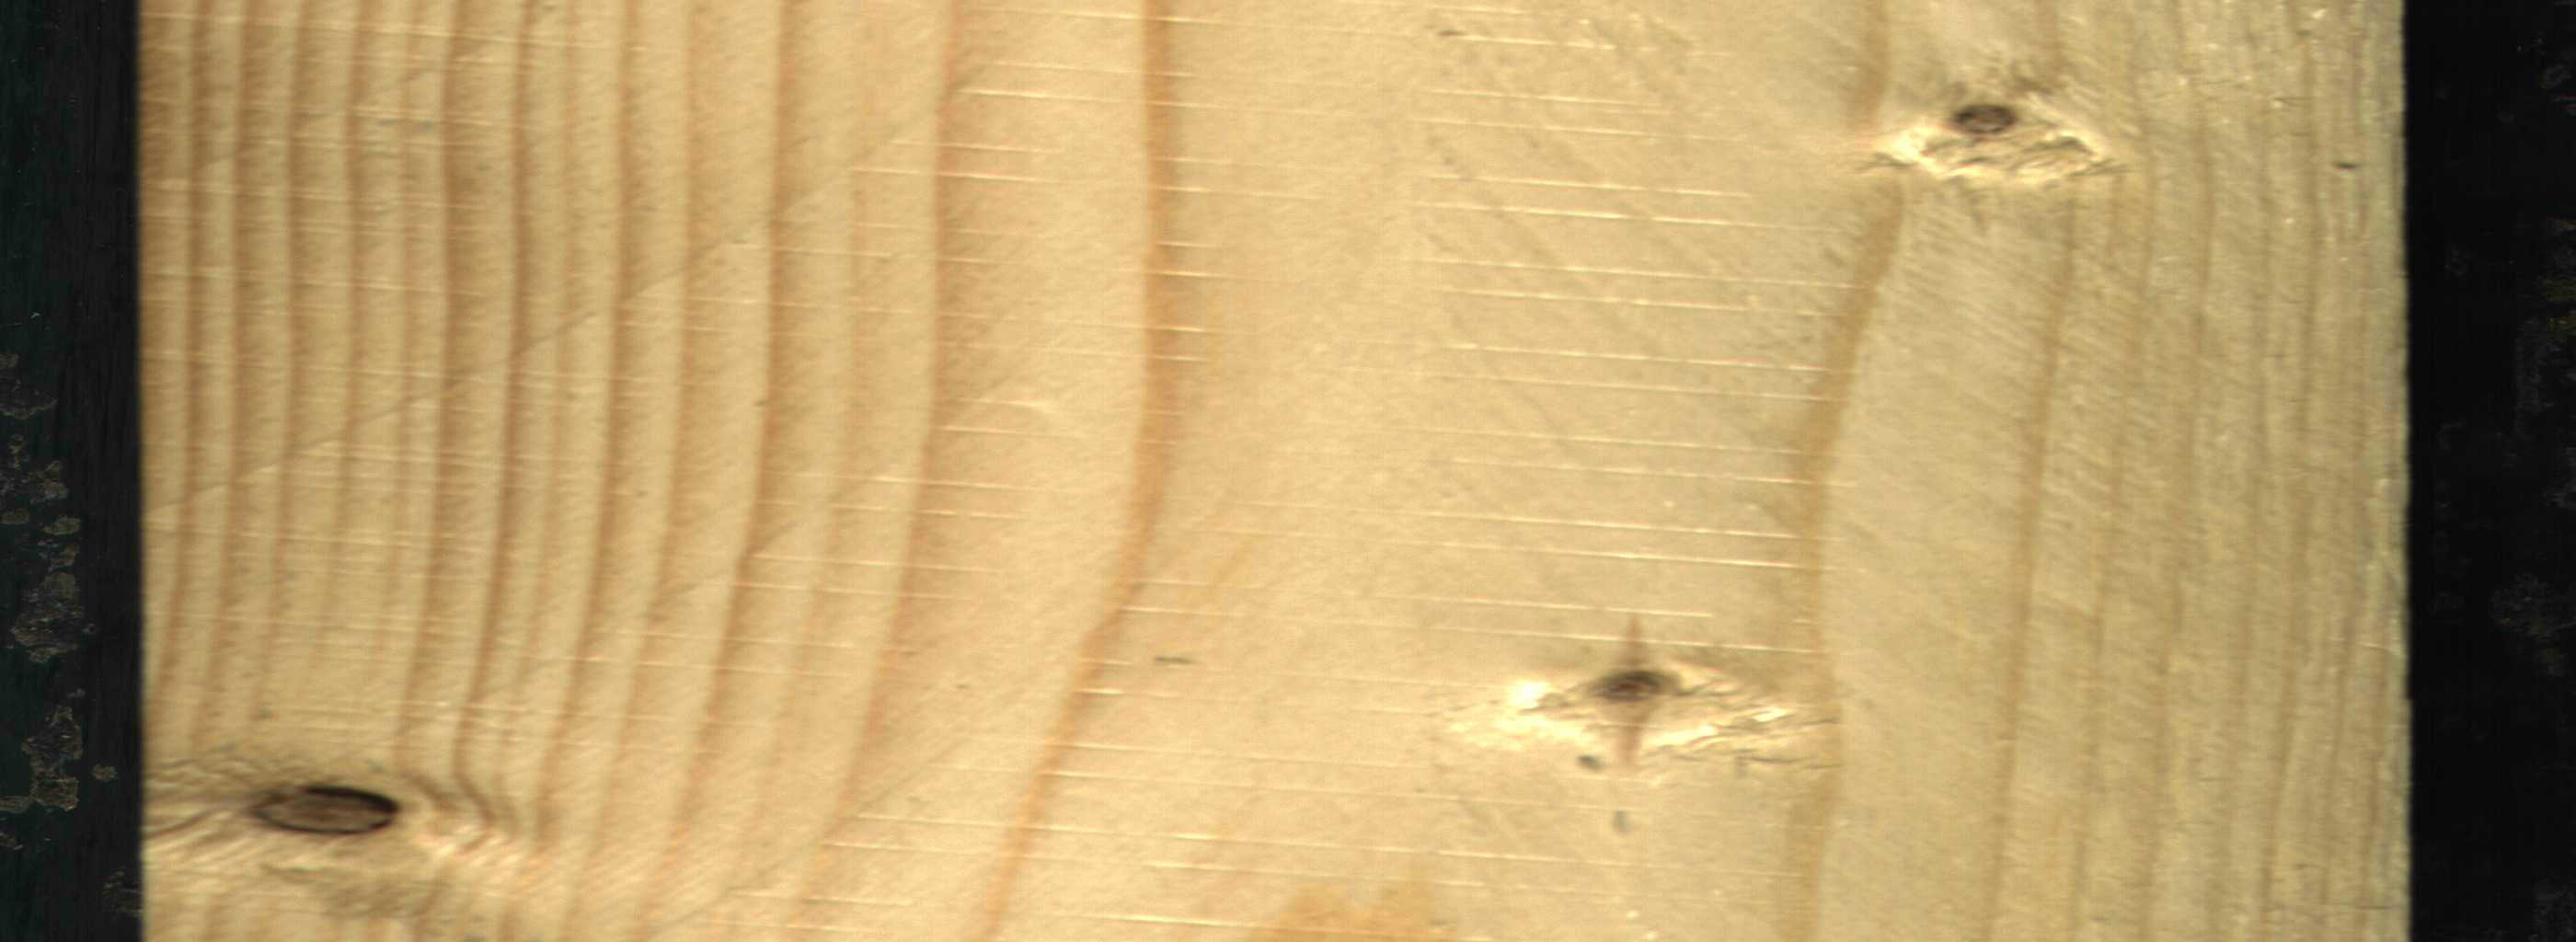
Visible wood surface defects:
Dead_Knot
Live_Knot
Live_Knot